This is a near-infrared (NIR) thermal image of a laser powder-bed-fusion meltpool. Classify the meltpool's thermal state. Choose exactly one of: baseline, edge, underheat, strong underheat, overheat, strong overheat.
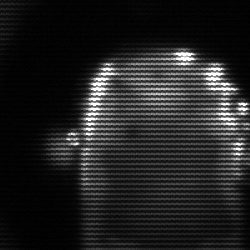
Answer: baseline